Question: I can get close by putting the logo, search, and text into different columns but I can't seem to find a way to move the '<nav>' into a row under the search where the logo keeps the same height as everything.
'''
#outer {}
#logo {
padding: 1%;
background: red;
margin-right: 1em;
margin-left: 1em;
}
#search_bar {
background: green;
padding: 0;
}
#nar_bar {
clear: both;
}
#quote_holder {
background: pink;
margin-left: 1em;
}
'''
'''
<script src="https://ajax.googleapis.com/ajax/libs/jquery/2.1.1/jquery.min.js"></script>
<link rel="stylesheet" href="https://stackpath.bootstrapcdn.com/bootstrap/4.1.3/css/bootstrap.min.css" integrity="sha384-MCw98/SFnGE8fJT3GXwEOngsV7Zt27NXFoaoApmYm81iuXoPkFOJwJ8ERdknLPMO" crossorigin="anonymous">
<div id="outer" class="h-100 container-fluid">
<div class="row">
<div id="logo" class="float-left">
Logo,<br/> Logo,
<br/> Logo.
</div>
<div id="search_bar" class="col">
<div class="card-body row no-gutters align-items-center">
<!--end of col-->
<div class="col">
<input class="form-control form-control-sm form-control-borderless" type="search" placeholder="Search topics or keywords">
</div>
<!--end of col-->
<div class="col-auto">
<button class="btn" type="submit">Search</button>
</div>
<!--end of col-->
</div>
</div>
<div id="quote_holder" class="col align-middle">
<p class="align-middle">
Lorem ipsum dolor sit amet, consectetur adipisicing elit, sed do eiusmod tempor incididunt ut labore et dolore magna aliqua.
</p>
</div>
</div>
<div id="nar_bar" class="col">
Text Text Text Text Text Text
</div>
</div>
'''
Here's what I am looking to mimic

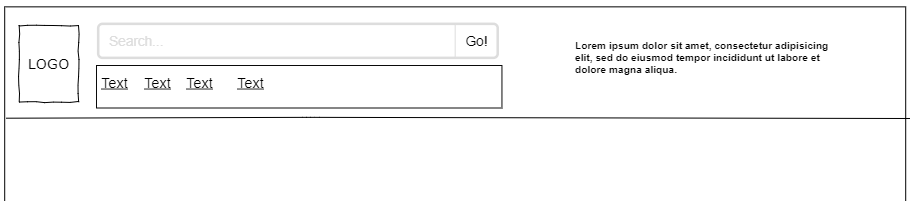
Answer: You could use 'flex' to do it. Here is an example:
'''
nav {
width: 100%;
margin-top: 10px;
}
.logo {
display: flex;
align-items: center;
}
.logo img{
width: 100%;
}
.subcontainer {
padding: 10px;
background: #eee;
}
.subcontainer .searchbar,
.subcontainer .menu {
display: block;
}
.subcontainer .searchbar {
width: 100%;
display: flex;
align-items: center;
justify-content: space-between;
}
.subcontainer .searchbar .bar {
background: #999;
height: 20px;
width: 70%;
}
.subcontainer .searchbar button {
width: 25%;
}
.subcontainer .menu ul{
padding: 10px;
display: flex;
align-items: center;
margin: 0;
}
.subcontainer .menu ul li{
list-style: none;
padding: 0 10px;
}
.text {
background: #eee;
display: flex;
align-items: center;
}
.text p {
margin: 0;
padding: 10px;
}
'''
'''
<link rel="stylesheet" href="https://stackpath.bootstrapcdn.com/bootstrap/4.1.3/css/bootstrap.min.css" integrity="sha384-MCw98/SFnGE8fJT3GXwEOngsV7Zt27NXFoaoApmYm81iuXoPkFOJwJ8ERdknLPMO" crossorigin="anonymous">
<nav>
<div class="container">
<div class="row">
<div class="logo col-2 col-sm-2 col-md-1">
<img src="https://getbootstrap.com/docs/4.1/assets/brand/bootstrap-solid.svg">
</div>
<div class="subcontainer col-10 col-sm-10 col-md-5">
<div class="searchbar">
<div class="bar"></div>
<button>Search</button>
</div>
<div class="menu">
<ul>
<li>Home</li>
<li>About</li>
<li>Projects</li>
<li>Contact</li>
</ul>
</div>
</div>
<div class="text col-12 col-sm-12 col-md-6">
<p>Lorem ipsum dolor sit amet, consectetur adipiscing elit. In varius semper eleifend.</p>
</div>
</div>
</div>
</nav>
'''